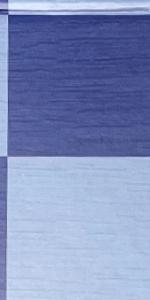
Label: Empty